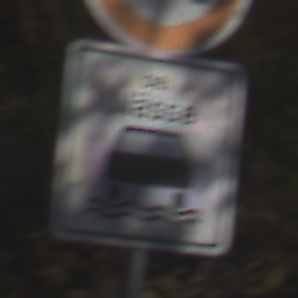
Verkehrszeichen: BeiNaesse
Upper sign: Geschwindigkeit130
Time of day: MorningAfternoon
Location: Outdoor (RoadRail)
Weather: PartlyCloudy
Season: NotSpecified
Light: Natural